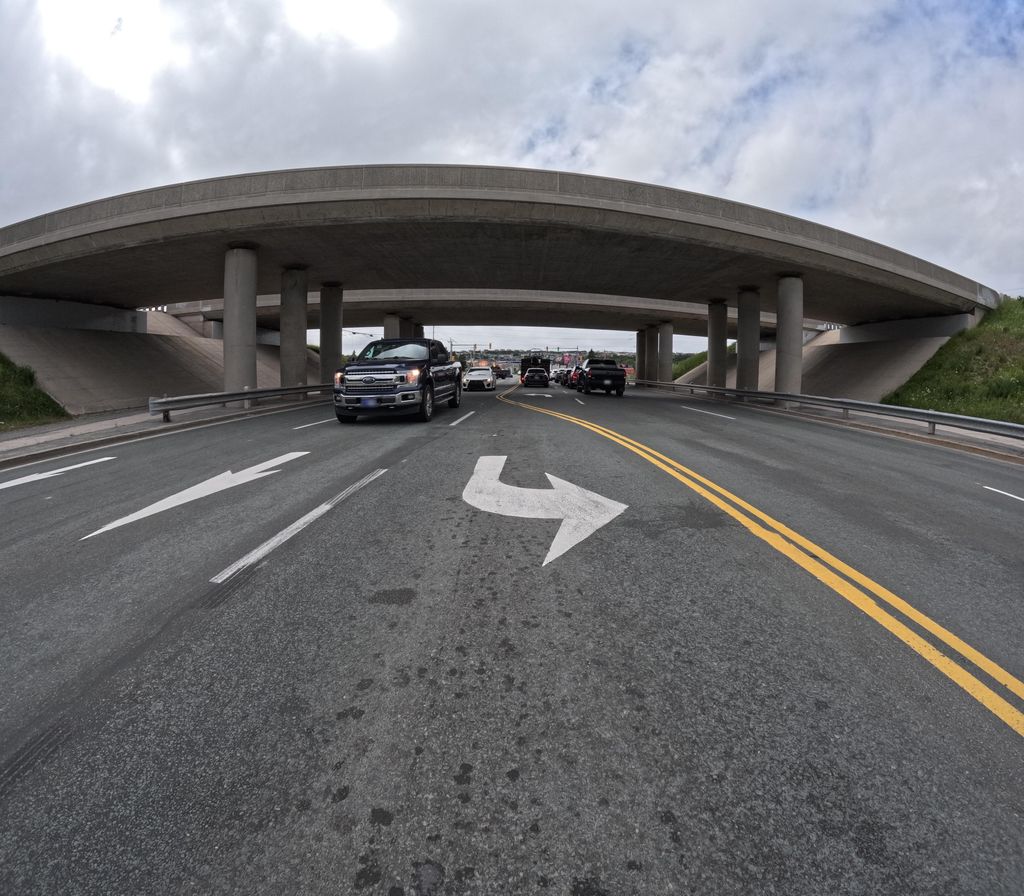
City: st_johns